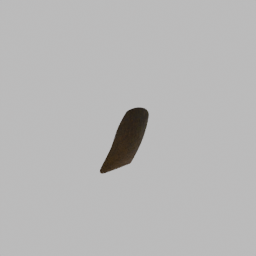
Label: nature